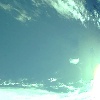
Label: water